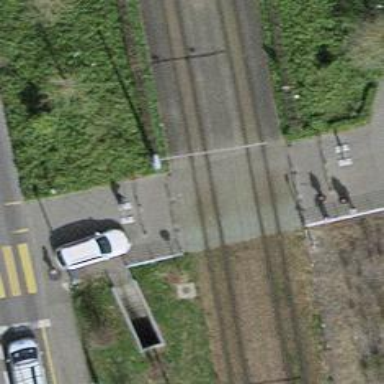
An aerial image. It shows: Cycle barrier.